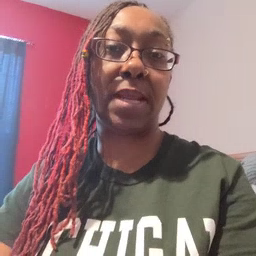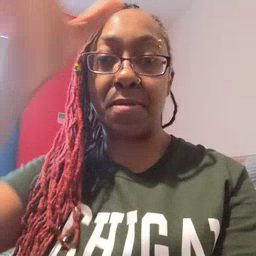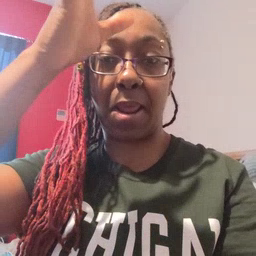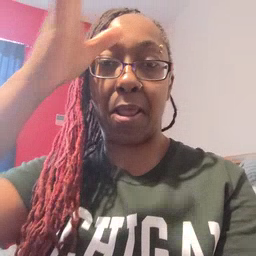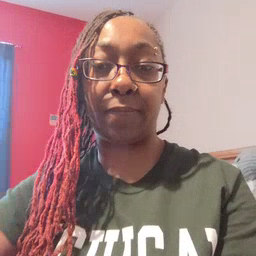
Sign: dad